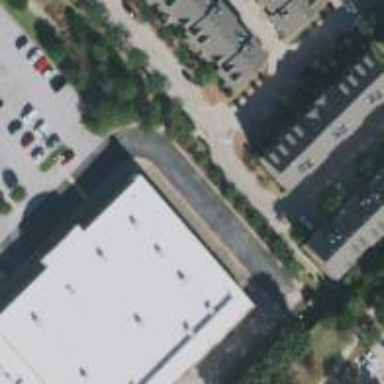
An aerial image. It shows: Building used as fitness center.